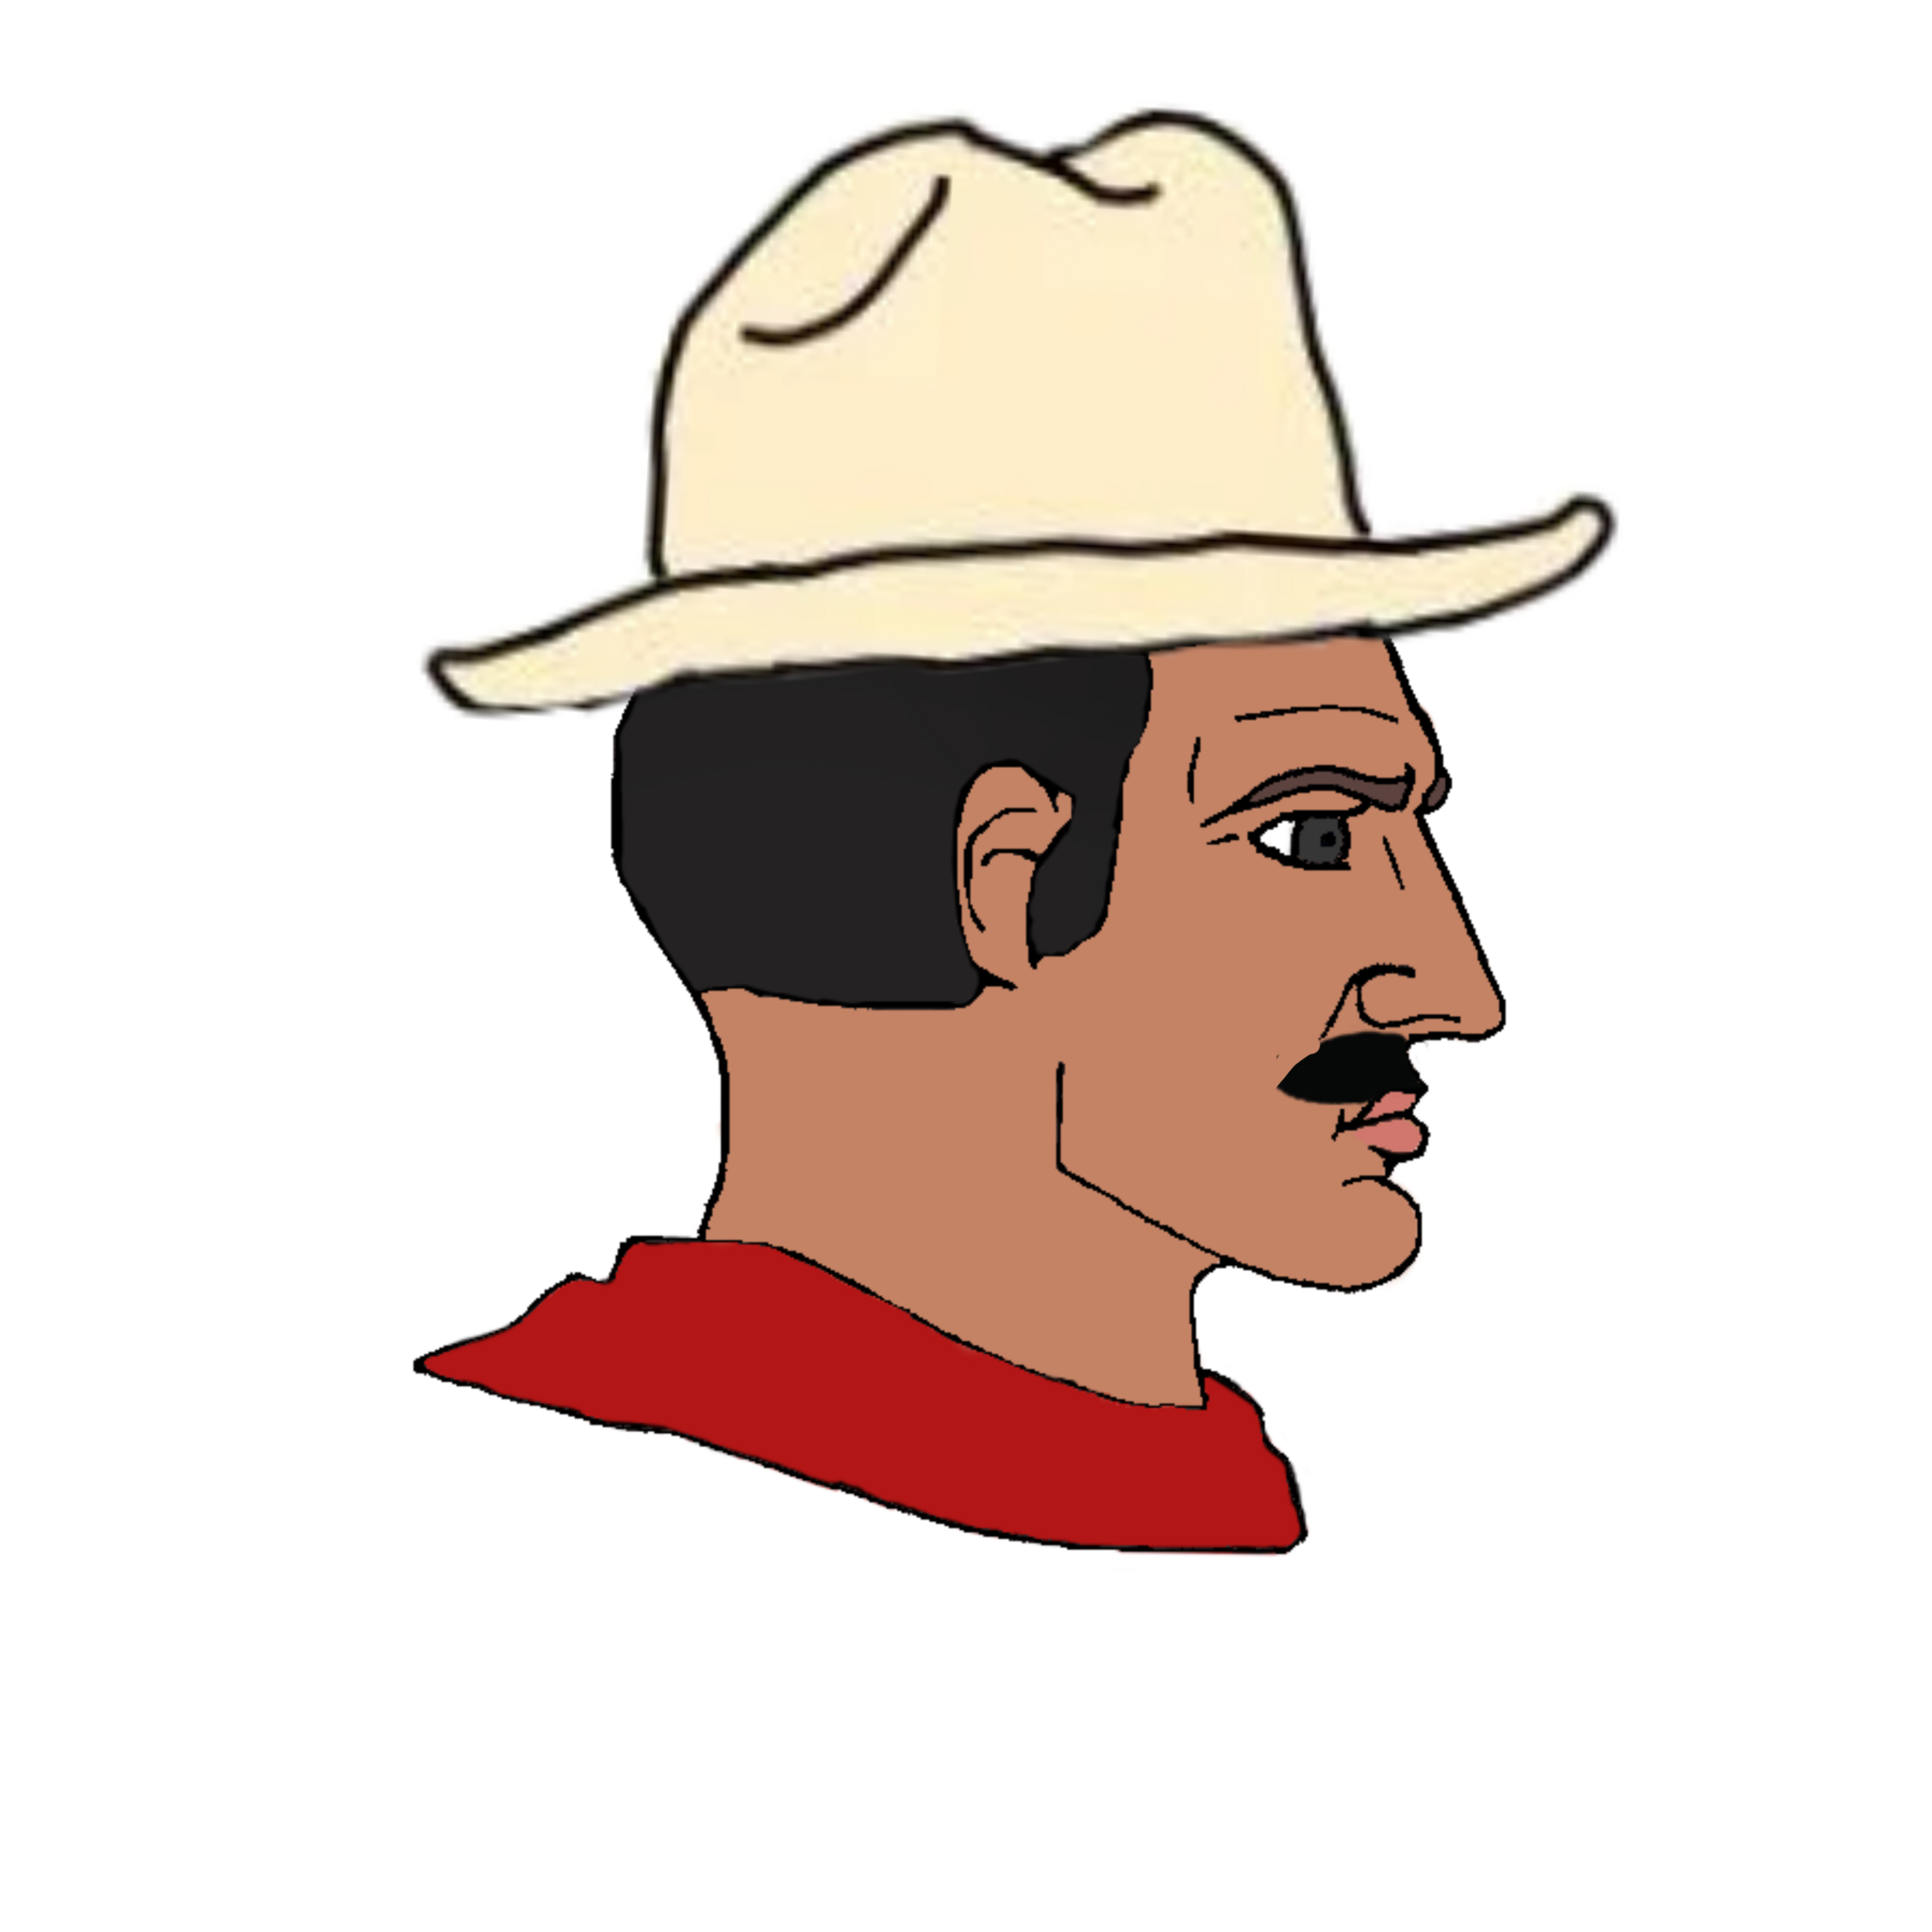
Label: 4_Yes_Chad